Question: Current language setting?
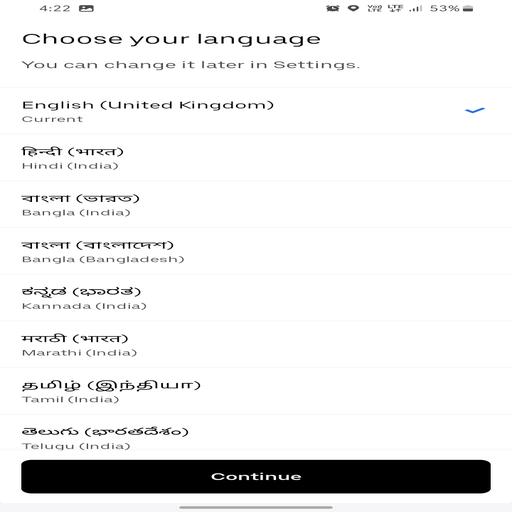
Answer: English (UK)